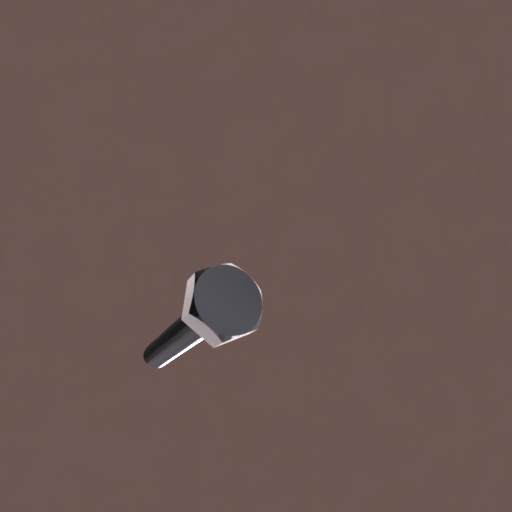
Label: bolt